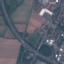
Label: Highway